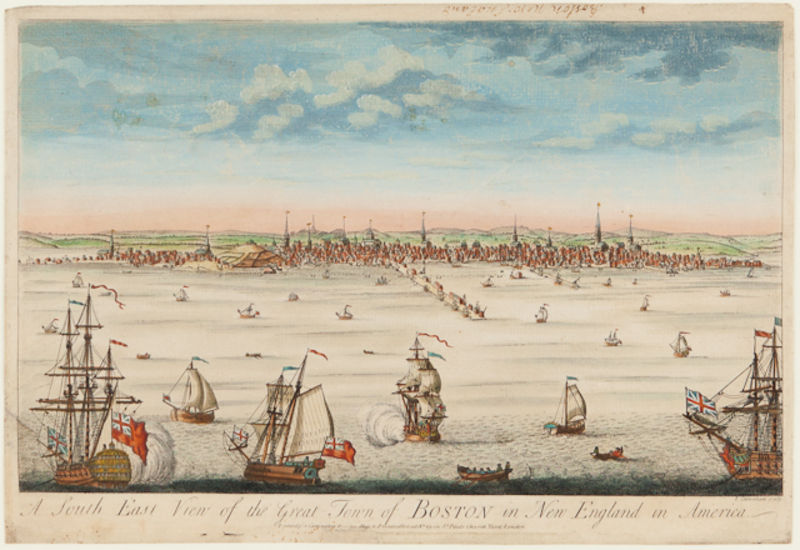
Titel: A Southeast View of the Great Town of Boston in New England in America
Künstler: John Carwitham
Standort: Amherst (Massachusetts, USA)
Institution: Mead Art Museum, Amherst College
Schlagwörter: blue, crowd, men, military, people, red, white, france, green, painting, tea, pink, print, smoke, cloud, clouds, sky, boat, hills, ocean, sea, see, ship, shore, water, waves, horizon, houses, spanish, america, coast, view, color, army, battle, revolution, writing, beach, boats, british, mast, sail, sailors, flag, town, blu, city, flags, historical, history, buildings, britain, england, english, harbor, harbour, war, vessel, american, ships, sunset, south, land, sailing, sails, float, camp, towers, race, text, churches, sailboat, skyline, colony, pier, new, colonial, settlement, townscape, bird's eye view, boating, marine, cannon, troops, fin, ma, navy, uk, armada, colonies, boston, east, united states, from, explore, new england, tea party, cannons, fleet, ud, great, patriot, states, invasion, boston tea party, union jack, militart, famrs, patrior, galley, repainting, printprint, schips